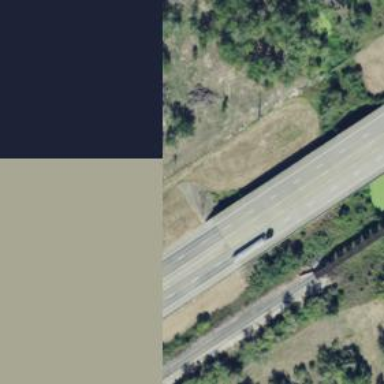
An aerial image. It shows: Primary highway on asphalt bridge.